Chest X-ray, AP view. Patient: 76 years old, sex F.
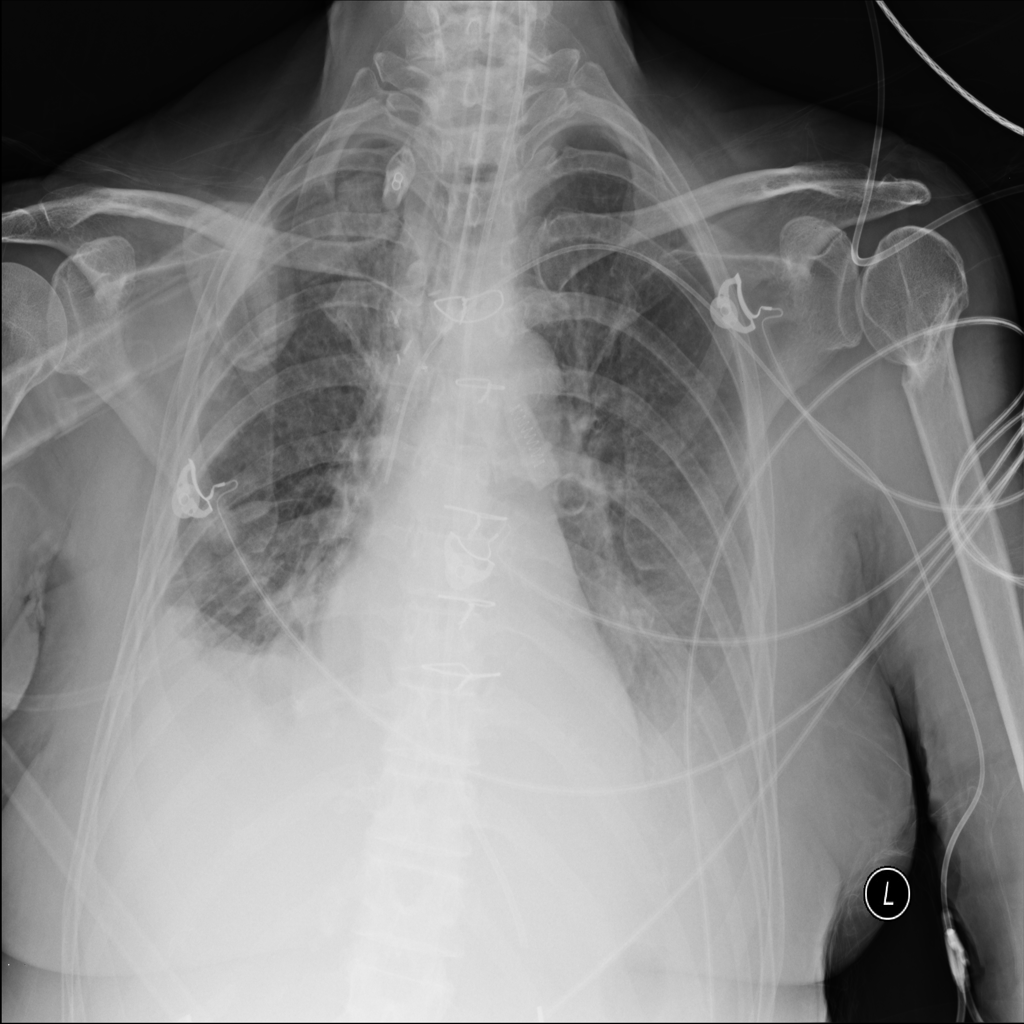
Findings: Effusion, Mass